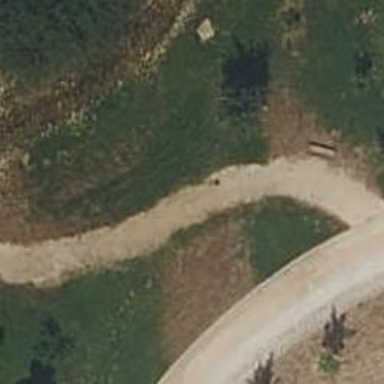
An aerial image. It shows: Dirt track road.